Question: i am trying to create couple of lines of code which will rename all the jpg images in a specified directory.The parent directory was .But renamed images are saved in
My code do rename the file ,but problem is it deletes all the image file form the specied directory leaving the directory empty.It stores the renamed file in root php directory.And the newly created files are not clickable image file.So there are two problem i want to solve.
1. how can i keep the renamed files in the same directory where they were before any renaming occur.
2.How i can sustain them to be a clickable image file?
this is how they looked after renaming:

'''
$dir='c:/xampp/htdocs/practice/haha/';
echo getcwd().'</br>';
$i=1;
if(is_dir($dir)){
echo dirname($dir);
$file=opendir($dir);
while(($data=readdir($file))!==false){
$info=pathinfo($data,PATHINFO_EXTENSION);
if($info=='jpg'){
//echo pathinfo($data,PATHINFO_BASENAME).'</br>';
echo basename(pathinfo($data,PATHINFO_BASENAME),'.jpg').'</br>';
rename($dir.'/'.$data,'image'.$i.'jpg');
$i++;
}
}
}
'''
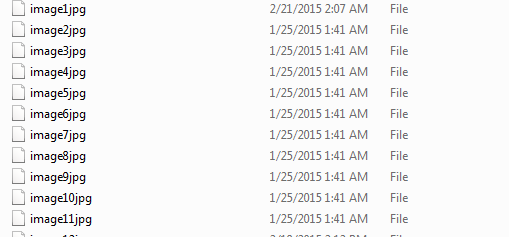
Answer: You missed a dot in the file name:
'''
rename($dir.'/'.$data,'image'.$i.'jpg');
'''
This is why they are not clickable. Use this instead:
'''
rename($dir . '/' . $data, 'image' . $i . '.jpg');
// --------------------------------------- ^
'''